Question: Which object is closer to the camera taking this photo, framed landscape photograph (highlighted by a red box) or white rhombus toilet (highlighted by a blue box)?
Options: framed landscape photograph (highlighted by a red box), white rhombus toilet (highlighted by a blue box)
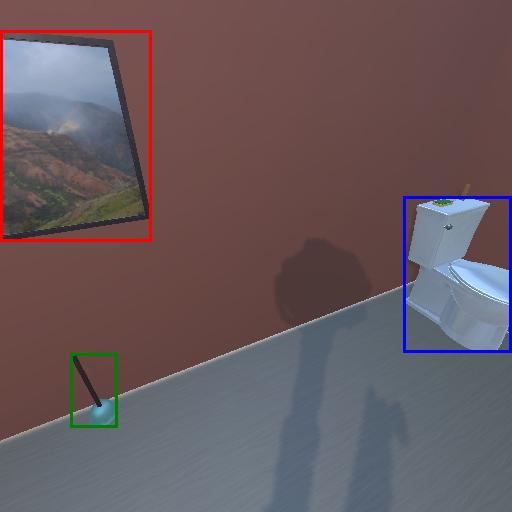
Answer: framed landscape photograph (highlighted by a red box)